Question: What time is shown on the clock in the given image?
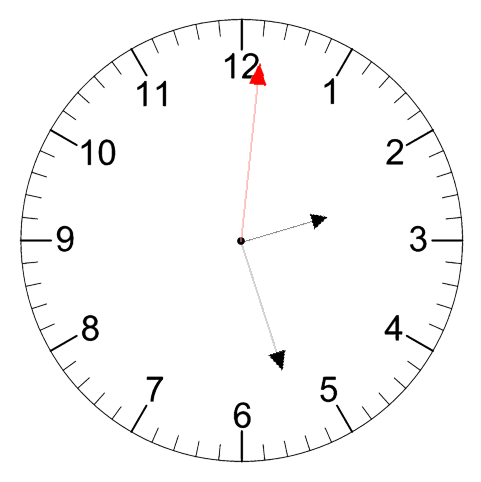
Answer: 02:27:01